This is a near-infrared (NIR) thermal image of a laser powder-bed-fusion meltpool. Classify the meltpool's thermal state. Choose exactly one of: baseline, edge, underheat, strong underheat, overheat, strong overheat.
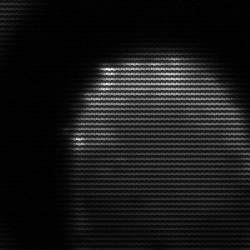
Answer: edge